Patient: sex M, age 60
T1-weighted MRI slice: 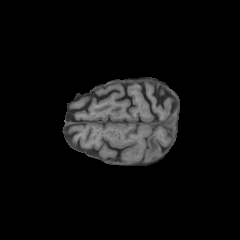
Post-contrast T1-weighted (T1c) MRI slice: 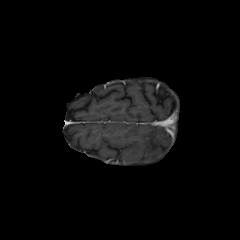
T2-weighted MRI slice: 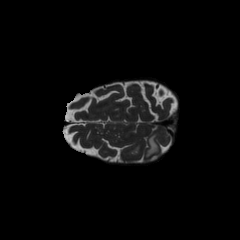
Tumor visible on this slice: yes
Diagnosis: Glioblastoma, IDH-wildtype
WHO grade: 4